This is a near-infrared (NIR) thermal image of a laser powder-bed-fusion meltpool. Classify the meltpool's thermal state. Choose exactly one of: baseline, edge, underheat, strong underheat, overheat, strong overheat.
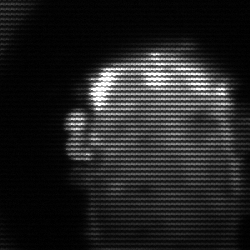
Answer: baseline